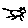
Label: cat